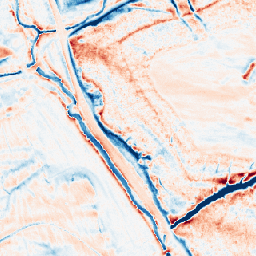
Category: classical
Decomposition family: gaussian_anisotropic
Decomposition parameters: sigma_x: 2
sigma_y: 5
Upsampling method: nearest
Upsampling parameters: scale: 8
Upsampling scale: 8